Field crop: tomato
Growth stage: 2
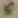
Species: solanum